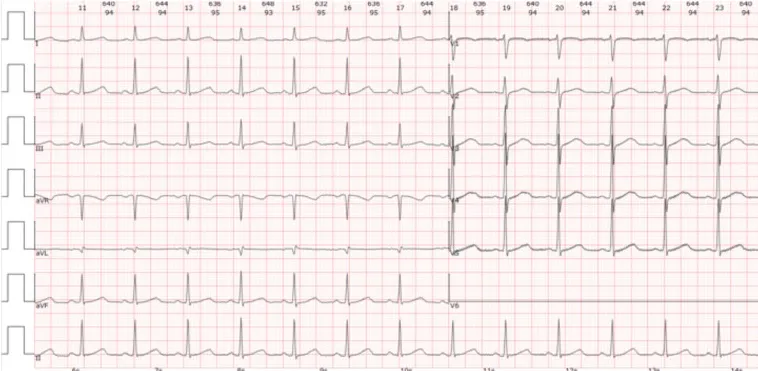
Electrocardiogram (ECG) findings. (B) The ECG taken at discharge exhibited a normal sinus rhythm without significant abnormalities.
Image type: electrography (ekg)